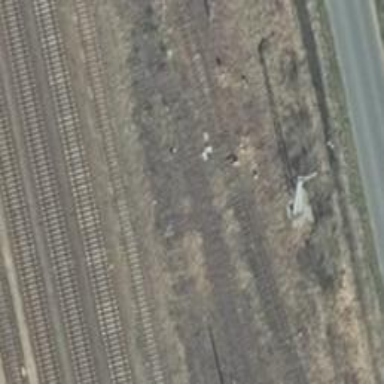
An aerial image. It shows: Signal on the railway track. It is positioned in the track.